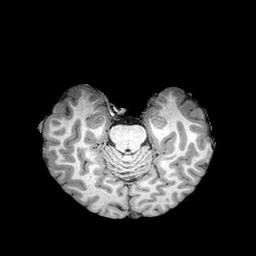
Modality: T1w
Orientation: coronal
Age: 29
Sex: female
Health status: healthy